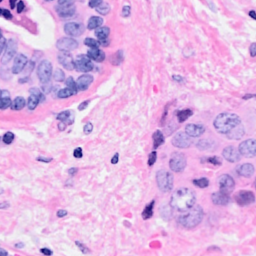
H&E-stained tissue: Breast